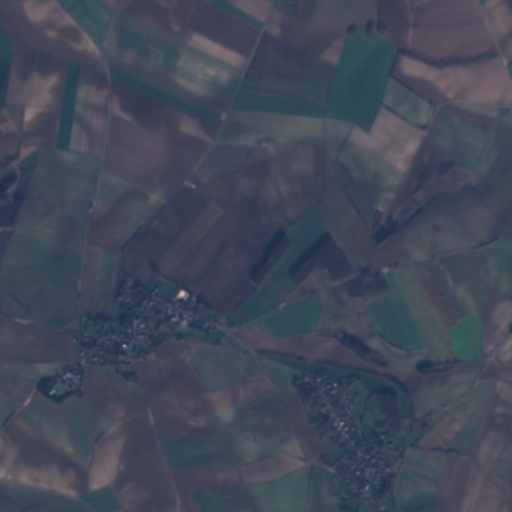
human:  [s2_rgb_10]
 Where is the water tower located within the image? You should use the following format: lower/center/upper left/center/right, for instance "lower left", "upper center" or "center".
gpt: The water tower is located in the center left of the image.
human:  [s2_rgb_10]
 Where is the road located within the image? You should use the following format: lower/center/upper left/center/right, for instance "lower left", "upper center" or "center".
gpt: There is no road in the image.